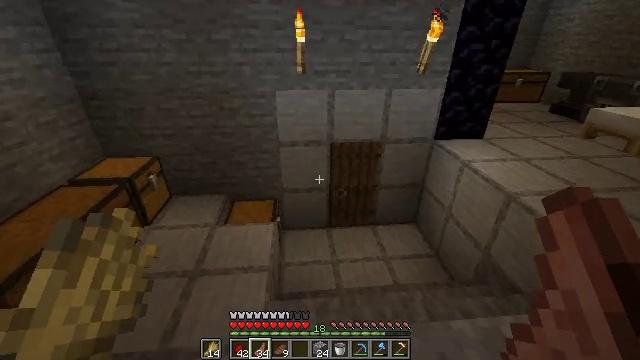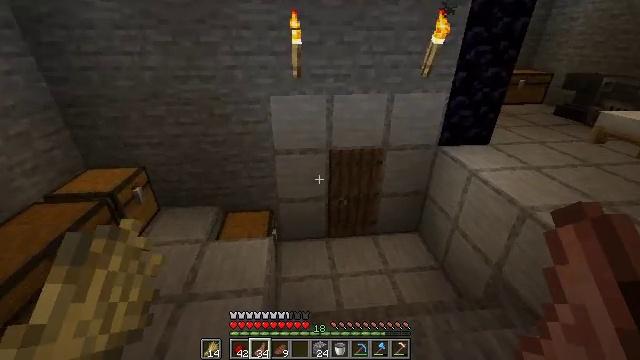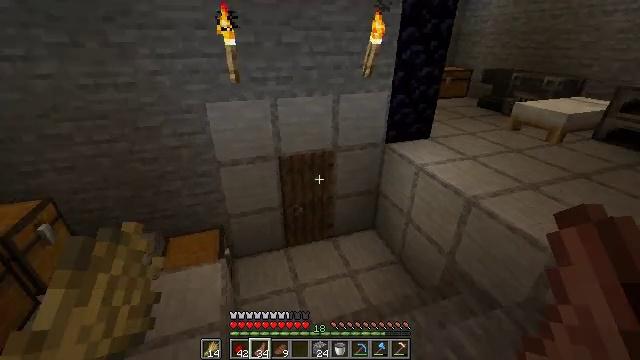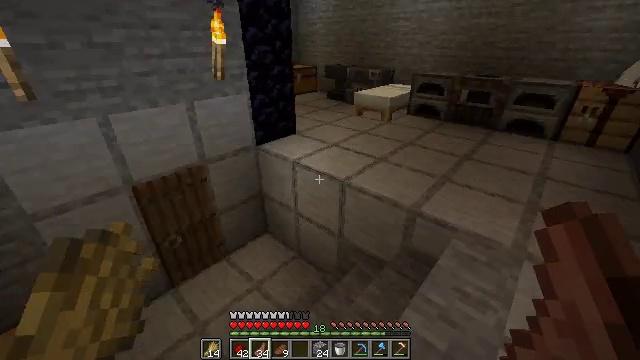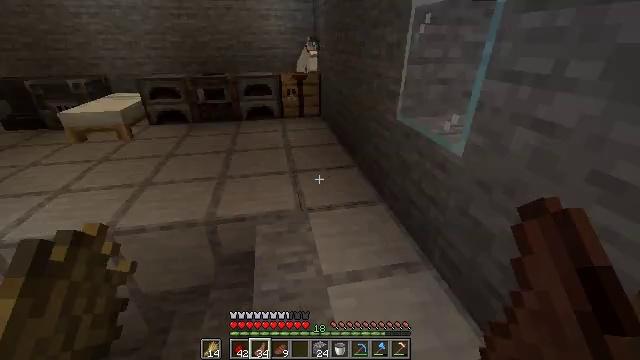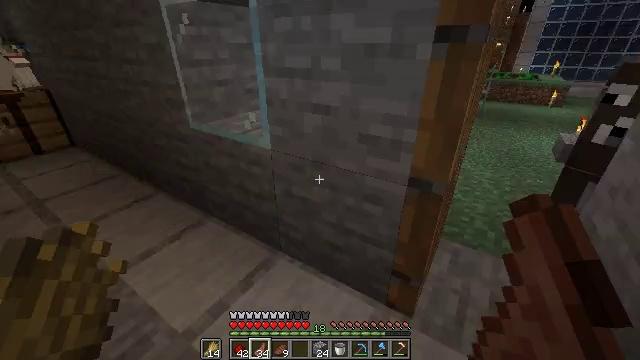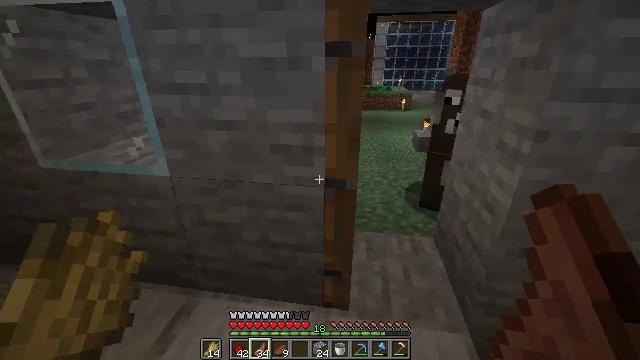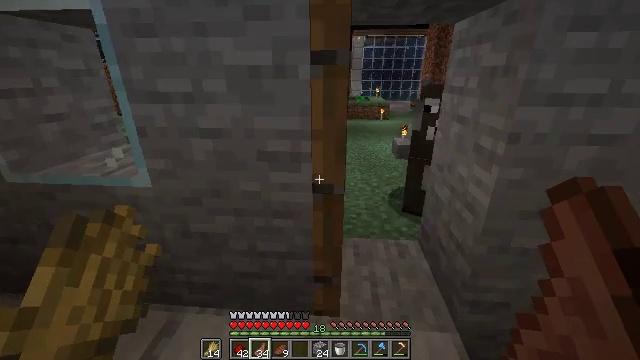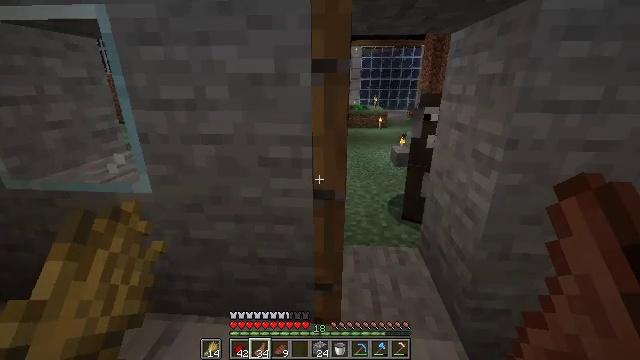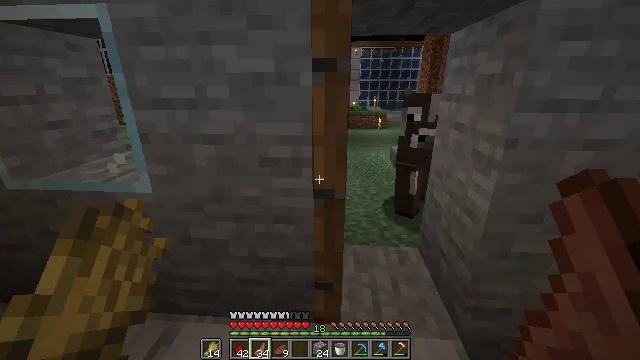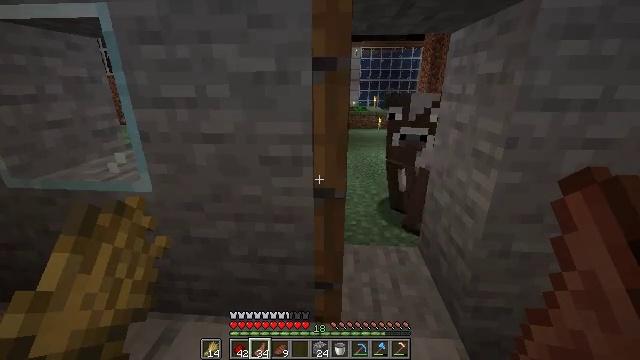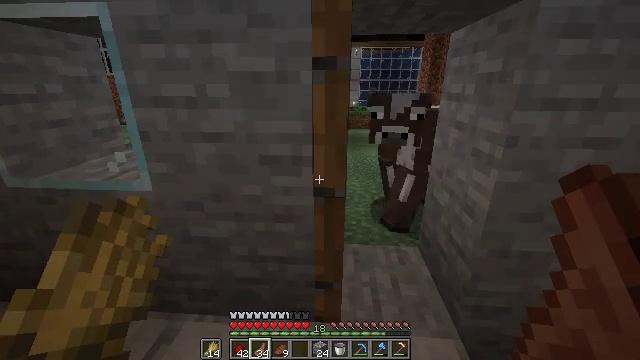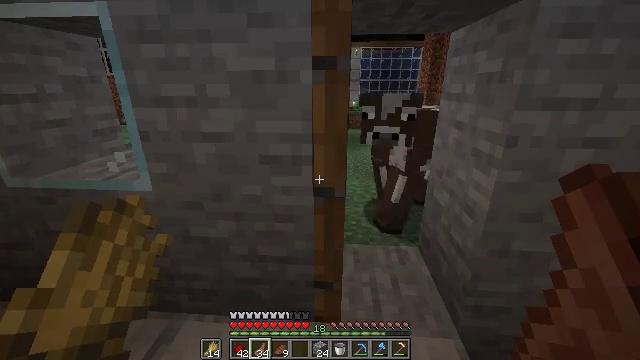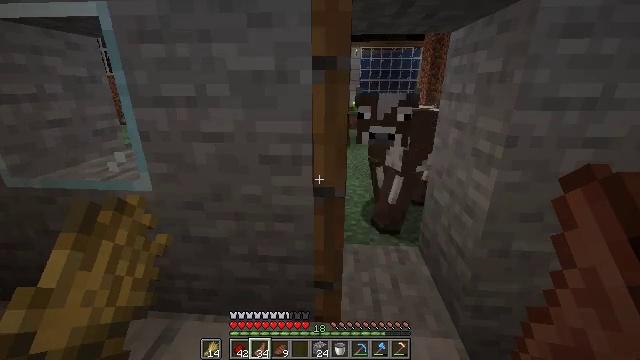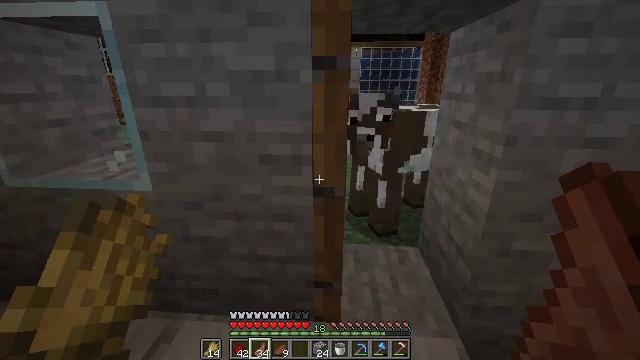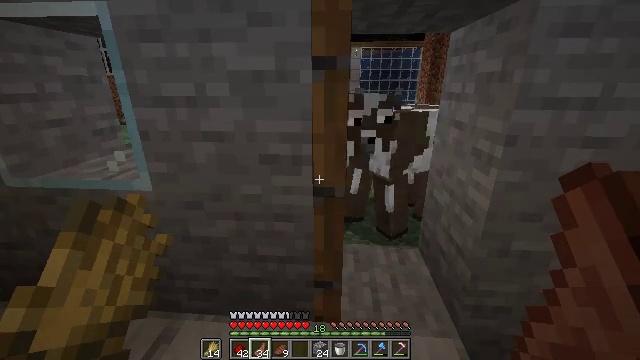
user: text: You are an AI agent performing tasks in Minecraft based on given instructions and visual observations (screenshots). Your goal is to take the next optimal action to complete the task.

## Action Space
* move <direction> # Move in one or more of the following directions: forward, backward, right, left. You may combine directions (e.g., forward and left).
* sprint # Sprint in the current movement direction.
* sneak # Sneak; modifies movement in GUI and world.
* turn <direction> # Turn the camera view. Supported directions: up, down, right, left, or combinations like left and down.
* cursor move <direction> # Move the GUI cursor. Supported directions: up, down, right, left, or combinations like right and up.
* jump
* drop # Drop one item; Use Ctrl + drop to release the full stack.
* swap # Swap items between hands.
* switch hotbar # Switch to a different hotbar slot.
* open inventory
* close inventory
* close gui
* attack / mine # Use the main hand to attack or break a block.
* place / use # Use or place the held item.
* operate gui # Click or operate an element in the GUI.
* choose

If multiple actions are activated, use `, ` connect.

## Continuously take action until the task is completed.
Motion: motion action
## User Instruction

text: Craft a spruce fence using the materials: sticks and spruce planks.
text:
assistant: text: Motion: move forward
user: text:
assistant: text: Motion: move forward, turn right
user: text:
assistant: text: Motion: move forward, turn right
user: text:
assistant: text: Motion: move forward, turn right
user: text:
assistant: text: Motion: turn right
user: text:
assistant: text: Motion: turn right and up
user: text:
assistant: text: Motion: turn right and up
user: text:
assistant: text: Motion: turn up
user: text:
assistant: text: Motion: no_op
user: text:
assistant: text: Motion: no_op
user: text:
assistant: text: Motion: no_op
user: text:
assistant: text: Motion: no_op
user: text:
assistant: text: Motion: no_op
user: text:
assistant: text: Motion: no_op
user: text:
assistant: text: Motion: no_op
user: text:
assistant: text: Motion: no_op
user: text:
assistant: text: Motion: no_op
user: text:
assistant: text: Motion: no_op
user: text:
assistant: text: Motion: no_op
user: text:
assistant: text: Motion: no_op
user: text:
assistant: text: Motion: no_op
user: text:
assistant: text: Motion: no_op
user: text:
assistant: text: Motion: no_op
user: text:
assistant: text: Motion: no_op
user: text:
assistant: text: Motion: no_op
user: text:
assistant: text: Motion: no_op
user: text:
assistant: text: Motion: no_op
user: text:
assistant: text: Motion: no_op
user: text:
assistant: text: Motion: no_op
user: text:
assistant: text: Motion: no_op